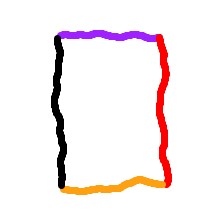
Shape: rectangle